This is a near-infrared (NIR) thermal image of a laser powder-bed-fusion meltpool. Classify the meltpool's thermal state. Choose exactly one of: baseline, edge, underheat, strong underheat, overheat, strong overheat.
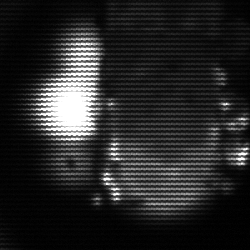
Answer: strong underheat